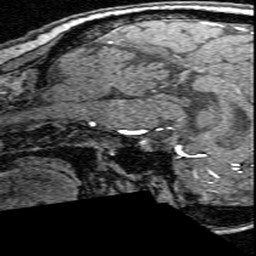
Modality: angio
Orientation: sagittal
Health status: ill
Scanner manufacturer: siemens
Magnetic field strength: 3 T
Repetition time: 0.022 s
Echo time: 0.00395 s